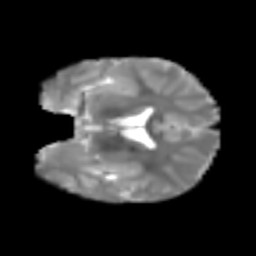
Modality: T2w
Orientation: coronal
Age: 6
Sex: male
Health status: healthy